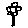
Label: flower